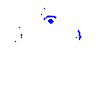
Particle: kaon